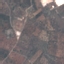
Label: PermanentCrop